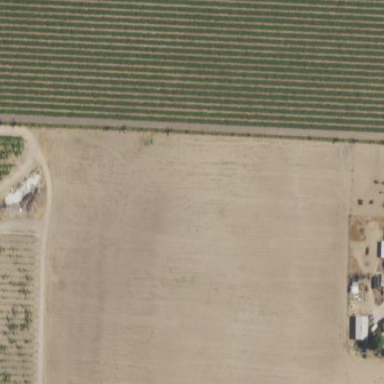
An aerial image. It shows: Farm with field of cropland.